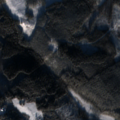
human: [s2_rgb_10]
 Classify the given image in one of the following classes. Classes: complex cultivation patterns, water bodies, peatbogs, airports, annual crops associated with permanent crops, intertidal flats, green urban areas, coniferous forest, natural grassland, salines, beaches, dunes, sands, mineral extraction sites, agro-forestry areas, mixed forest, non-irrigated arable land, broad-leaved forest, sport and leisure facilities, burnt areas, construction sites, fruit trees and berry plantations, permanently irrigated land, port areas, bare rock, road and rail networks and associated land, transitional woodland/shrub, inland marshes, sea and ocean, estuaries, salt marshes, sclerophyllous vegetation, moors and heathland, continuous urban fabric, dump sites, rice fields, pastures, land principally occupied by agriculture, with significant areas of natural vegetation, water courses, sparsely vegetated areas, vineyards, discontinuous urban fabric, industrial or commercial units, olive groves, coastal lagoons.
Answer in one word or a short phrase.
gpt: coniferous forest, mixed forest, transitional woodland/shrub